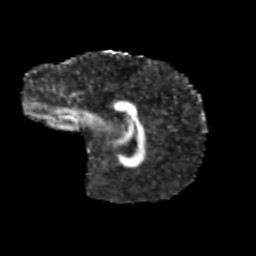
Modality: FA
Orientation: sagittal
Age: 11
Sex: female
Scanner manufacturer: siemens
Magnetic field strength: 3 T
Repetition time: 3.8 s
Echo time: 0.07 s